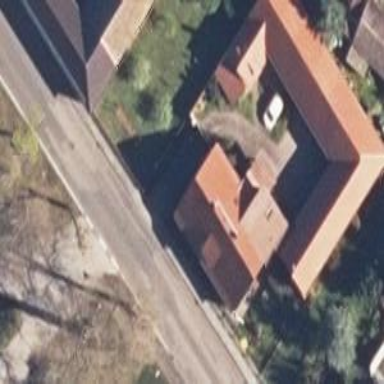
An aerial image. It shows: Simple and straightforward house.